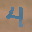
Label: 4